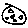
Label: moon